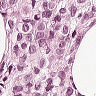
Metastatic tissue present: yes